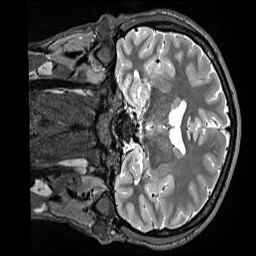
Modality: T2w
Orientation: coronal
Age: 21
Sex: male
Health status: ill
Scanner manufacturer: siemens
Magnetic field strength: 3 T
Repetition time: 3.2 s
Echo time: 0.564 s